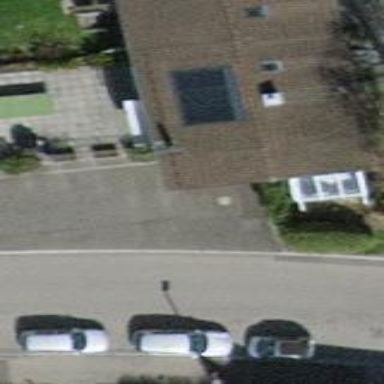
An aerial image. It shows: Building with tile roof.